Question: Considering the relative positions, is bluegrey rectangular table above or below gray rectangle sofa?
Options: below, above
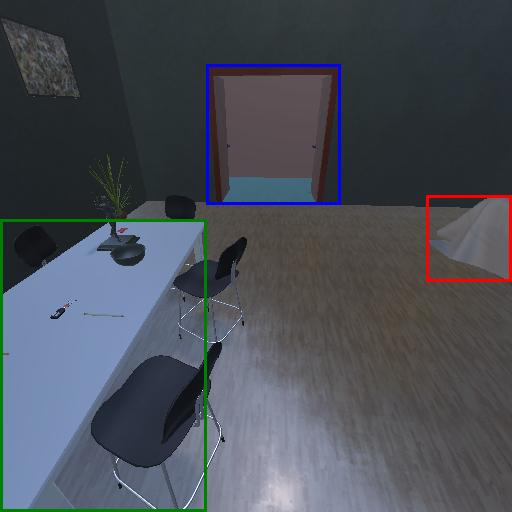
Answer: below